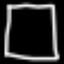
Label: square